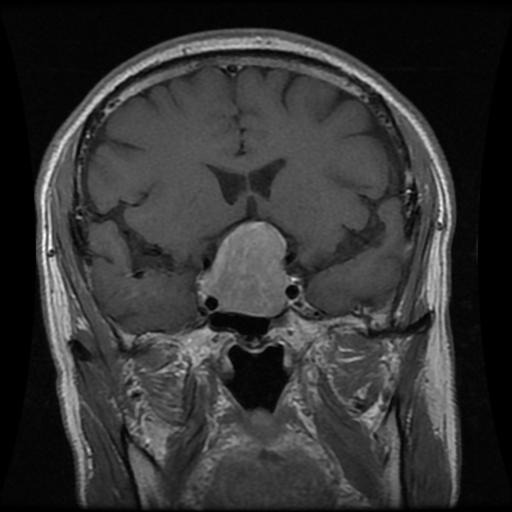
Label: pituitary